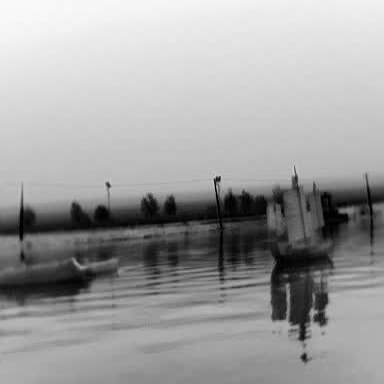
There are three objects shown in the infrared image, including a container_ship, a sailboat, and a liner.